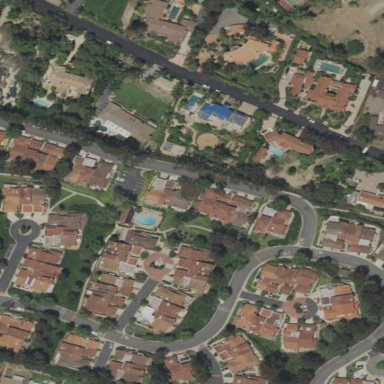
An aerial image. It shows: Residential area.